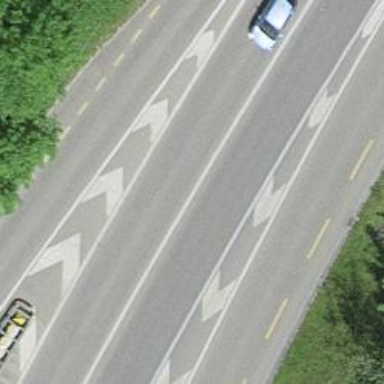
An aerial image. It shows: Trunk highway.